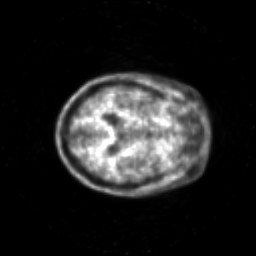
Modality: PET
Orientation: axial
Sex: female
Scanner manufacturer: siemens